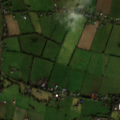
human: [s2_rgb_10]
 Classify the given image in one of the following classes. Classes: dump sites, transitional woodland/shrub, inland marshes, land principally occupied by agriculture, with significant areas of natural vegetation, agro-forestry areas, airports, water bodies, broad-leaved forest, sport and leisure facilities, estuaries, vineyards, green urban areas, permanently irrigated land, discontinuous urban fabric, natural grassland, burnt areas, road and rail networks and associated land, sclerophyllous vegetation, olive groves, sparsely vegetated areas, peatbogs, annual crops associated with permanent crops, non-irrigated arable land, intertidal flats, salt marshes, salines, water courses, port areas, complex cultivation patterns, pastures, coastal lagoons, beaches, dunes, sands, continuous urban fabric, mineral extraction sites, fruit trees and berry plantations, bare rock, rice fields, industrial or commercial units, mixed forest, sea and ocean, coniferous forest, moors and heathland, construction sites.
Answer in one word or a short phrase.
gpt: non-irrigated arable land, pastures